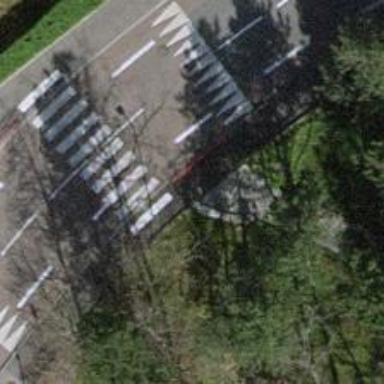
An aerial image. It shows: Bollard barrier.